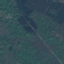
Land use / land cover class: Forest